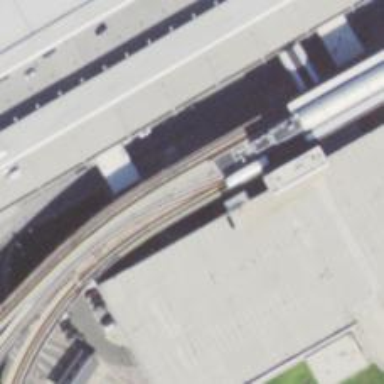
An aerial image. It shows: Bridge for the electrified light rail.